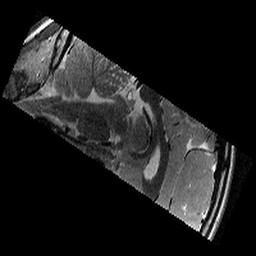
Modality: T2w
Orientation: sagittal
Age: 13
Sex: male
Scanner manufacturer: siemens
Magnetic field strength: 3 T
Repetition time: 9.23 s
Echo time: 0.067 s